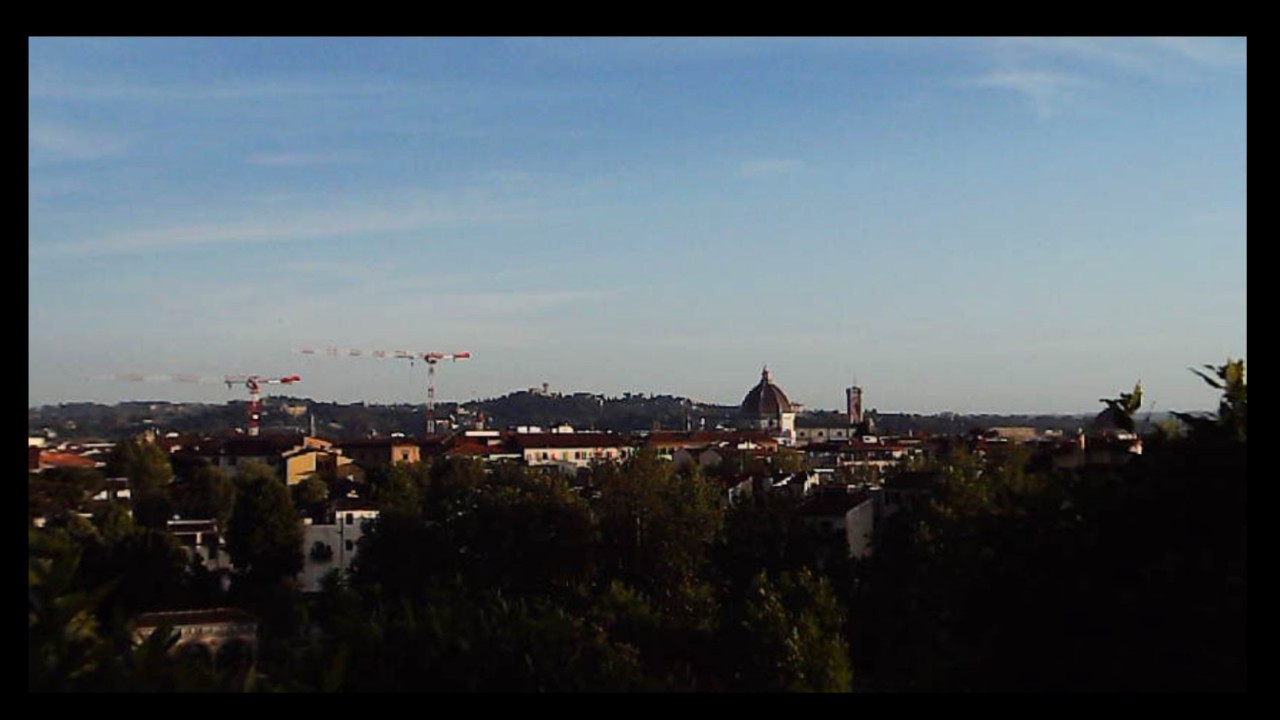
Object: DarwinFPV cineape20